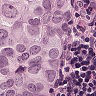
Metastatic tissue present: yes